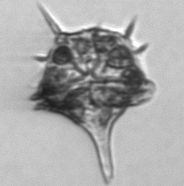
Label: Amylax